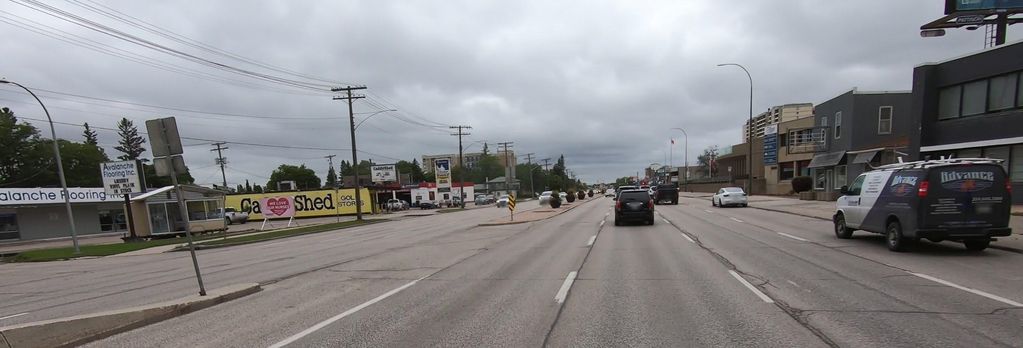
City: winnipeg